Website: macys
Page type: billing-address
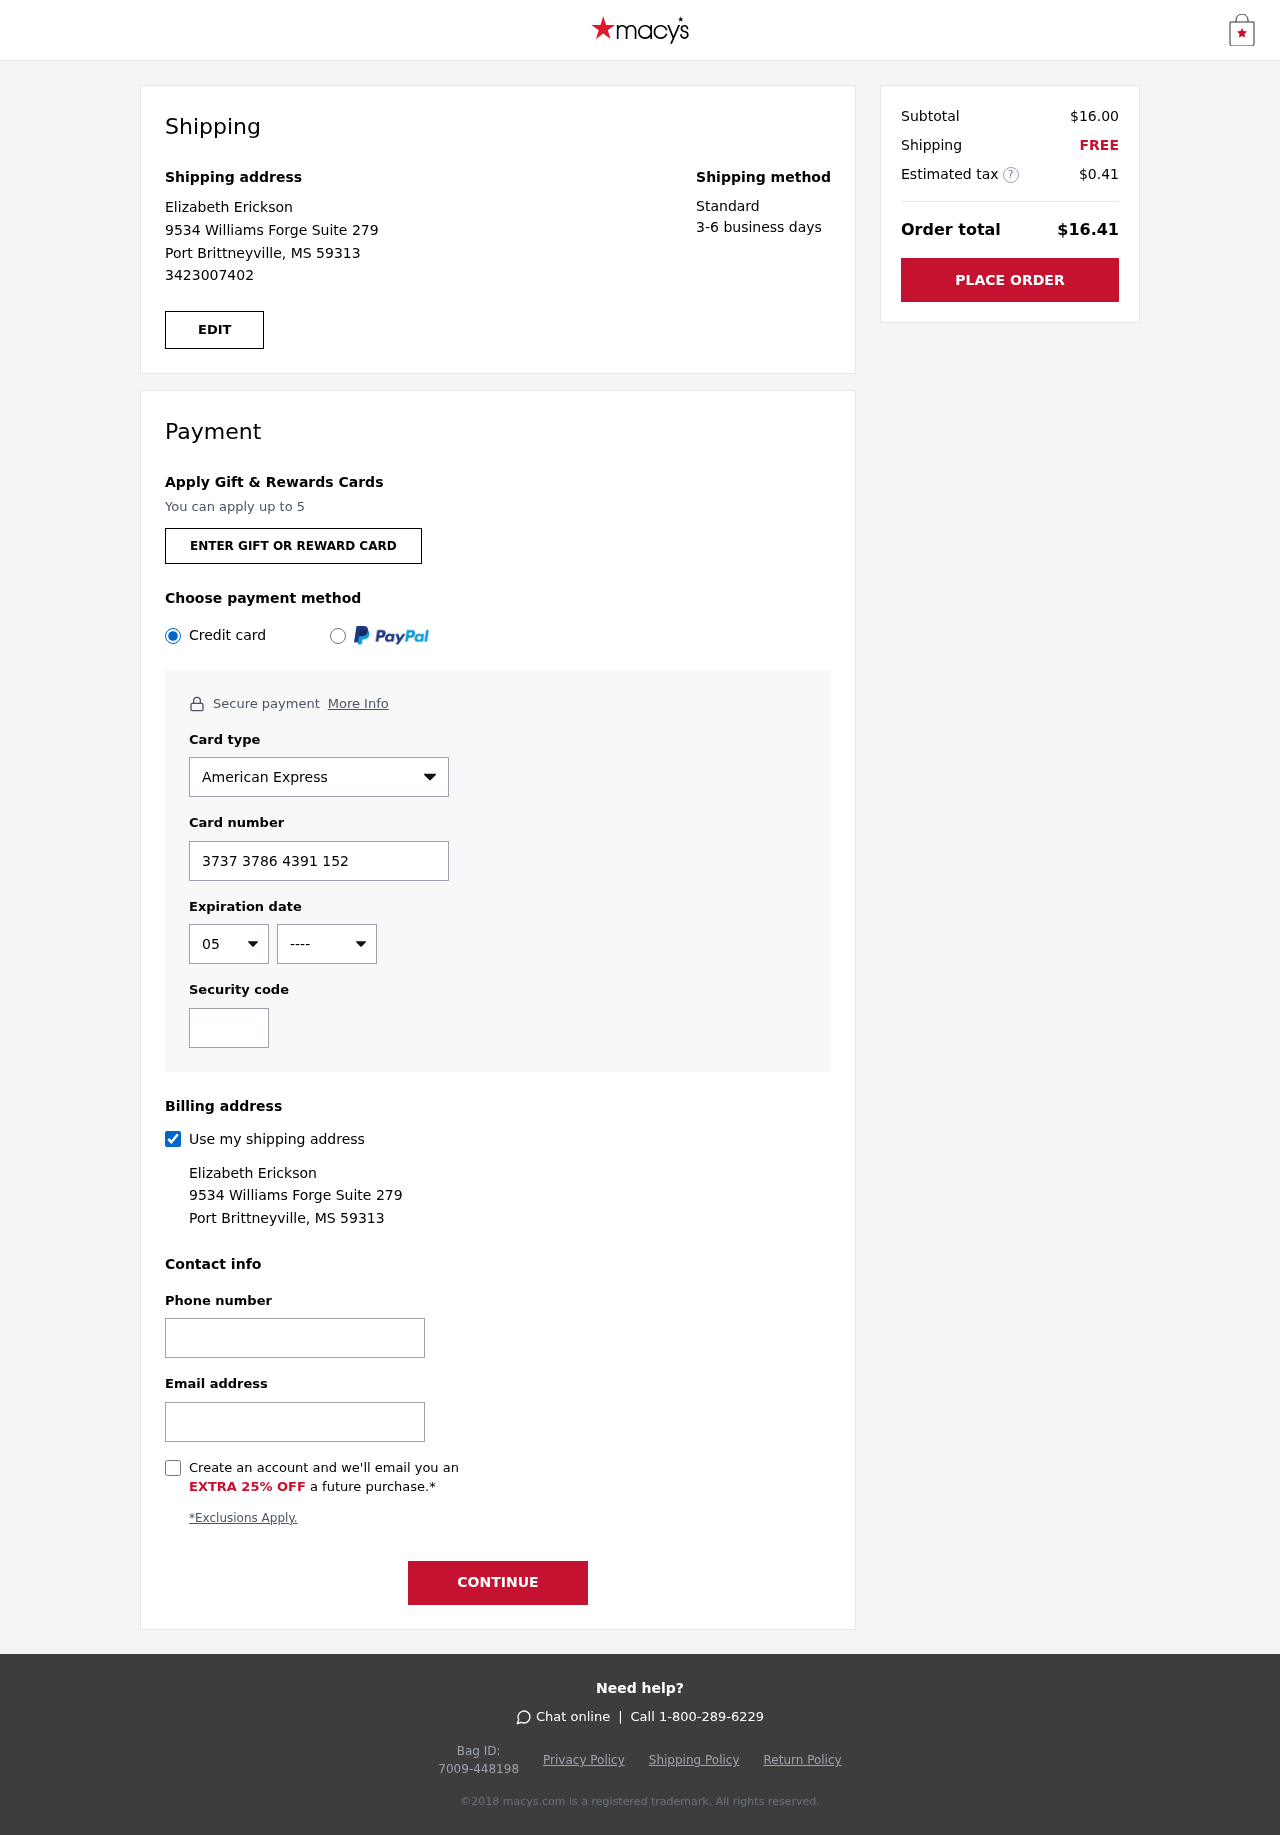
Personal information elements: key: PII_CARD_CVV
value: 5082
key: PII_CARD_EXPIRY_MONTH
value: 05
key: PII_CARD_EXPIRY_YEAR
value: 27
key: PII_CARD_NUMBER
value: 3737 3786 4391 152
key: PII_CARD_TYPE
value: American Express
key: PII_EMAIL
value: elizabeth.erickson@yahoo.com
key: PII_FULLNAME
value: Elizabeth Erickson
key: PII_PHONE
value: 3423007402
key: PII_STREET
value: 9534 Williams Forge Suite 279
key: PII_CITY_STATE_ZIP
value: Port Brittneyville, MS 59313
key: PII_FIRSTNAME
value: Elizabeth
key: PII_LASTNAME
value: Erickson
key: PII_FULLNAME2
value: Elizabeth Erickson
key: PII_FULLNAME3
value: Elizabeth Erickson
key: PII_FIRSTNAME2
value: Elizabeth
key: PII_FIRSTNAME3
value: Elizabeth
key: PII_LASTNAME2
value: Erickson
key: PII_LASTNAME3
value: Erickson
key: PII_FIRSTNAME_DERIVED
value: Elizabeth
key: PII_LASTNAME_DERIVED
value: Erickson
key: PII_FULLNAME_DERIVED
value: Elizabeth Erickson
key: PII_NAME_FULL_DERIVED
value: Elizabeth Erickson
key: PII_PHONE2
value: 3423007402
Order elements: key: ORDER_SUBTOTAL
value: $16.00
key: ORDER_SHIPPING_COST
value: FREE
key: ORDER_TAX
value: $0.41
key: ORDER_TOTAL
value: $16.41